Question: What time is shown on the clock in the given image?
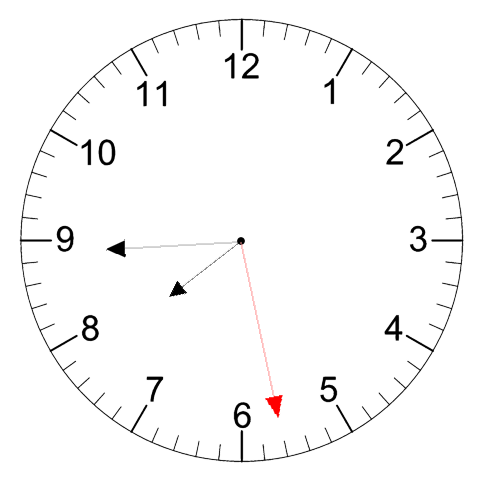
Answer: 07:44:28